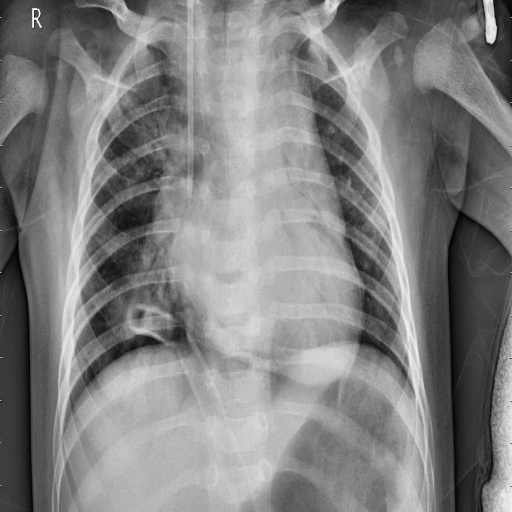
Finding: PNEUMONIA